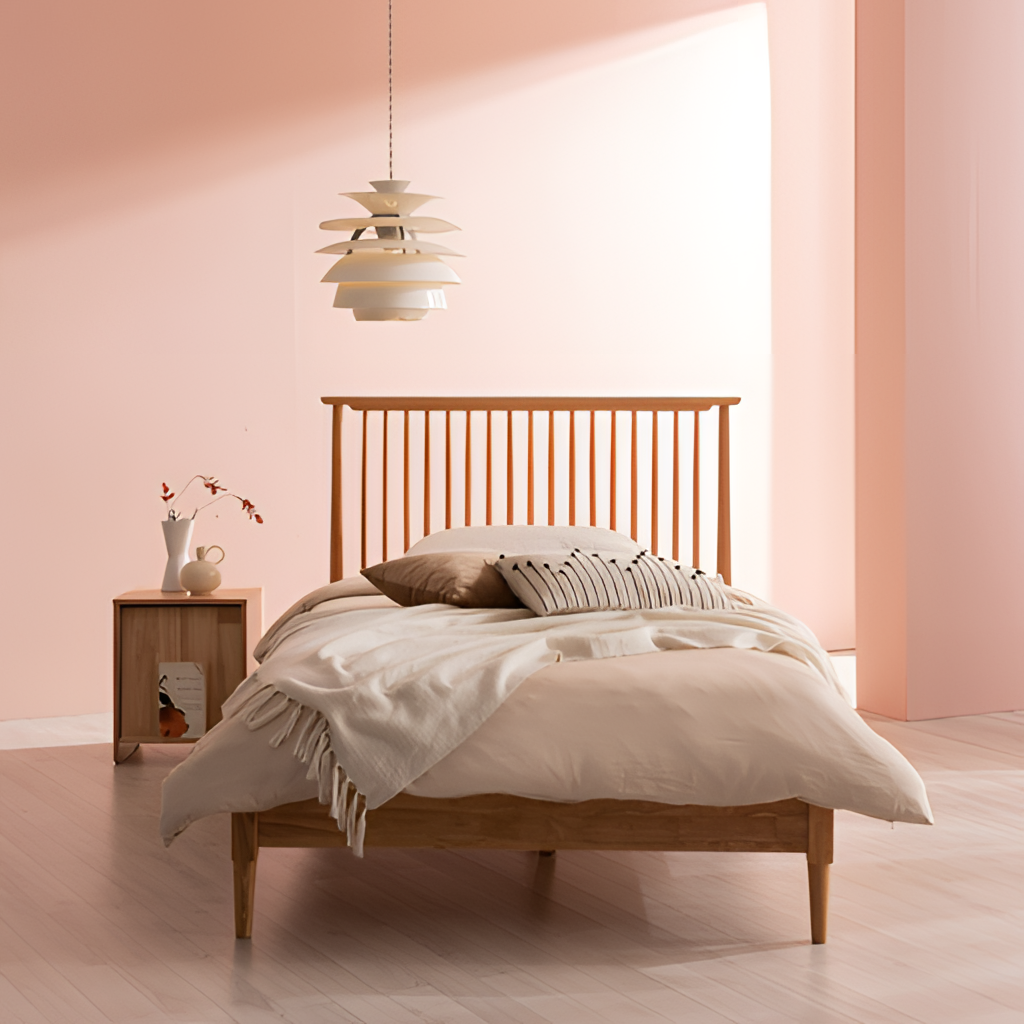
wood bed, bedroom, Scandinavian, pink paint wallpaper, with solid pattern, wood flooring, with plank pattern